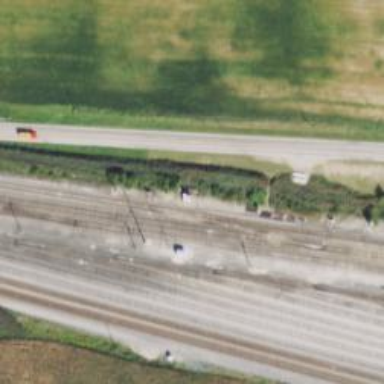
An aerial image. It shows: Railway junction.